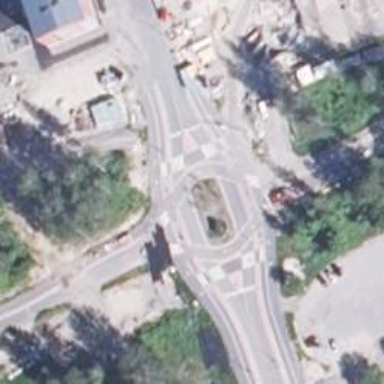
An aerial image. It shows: Cycleway with asphalt surface. It has zebra crossing with markings and island.